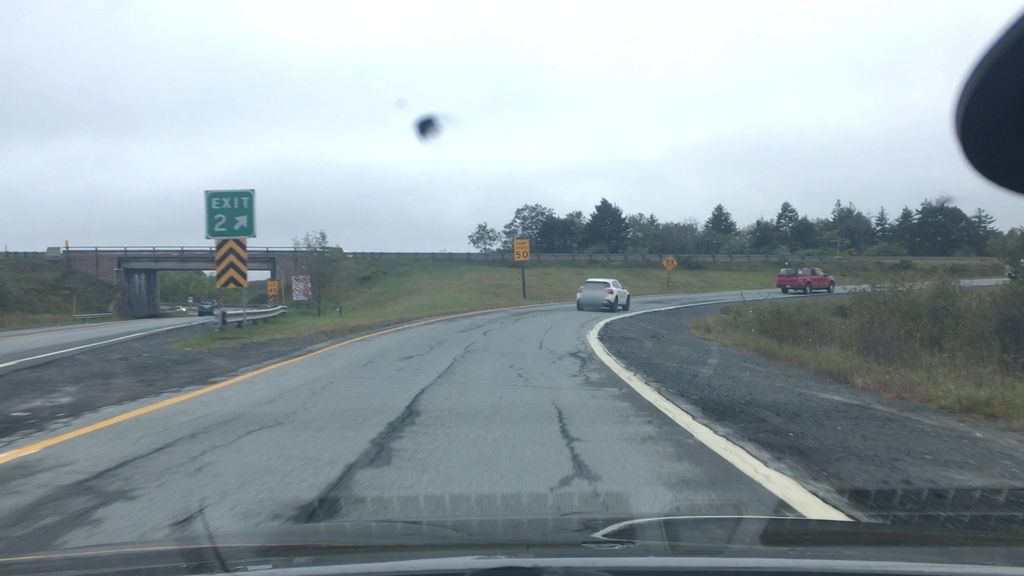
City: halifax